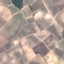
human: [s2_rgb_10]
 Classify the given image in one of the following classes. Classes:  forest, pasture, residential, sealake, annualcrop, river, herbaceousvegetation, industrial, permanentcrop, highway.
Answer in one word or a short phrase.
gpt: PermanentCrop